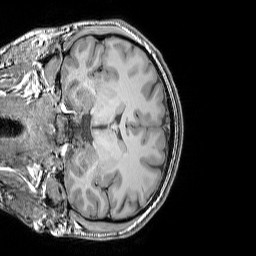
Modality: T1w
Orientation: coronal
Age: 25
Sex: male
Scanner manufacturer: siemens
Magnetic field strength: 3 T
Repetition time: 1.9 s
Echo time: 0.00444 s